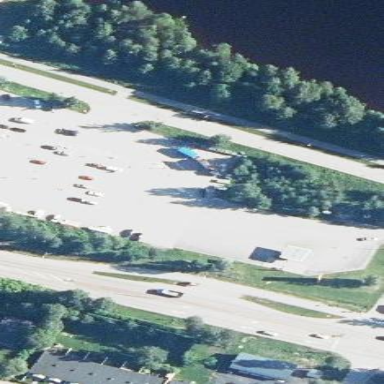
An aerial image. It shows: Fuel station.